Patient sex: M
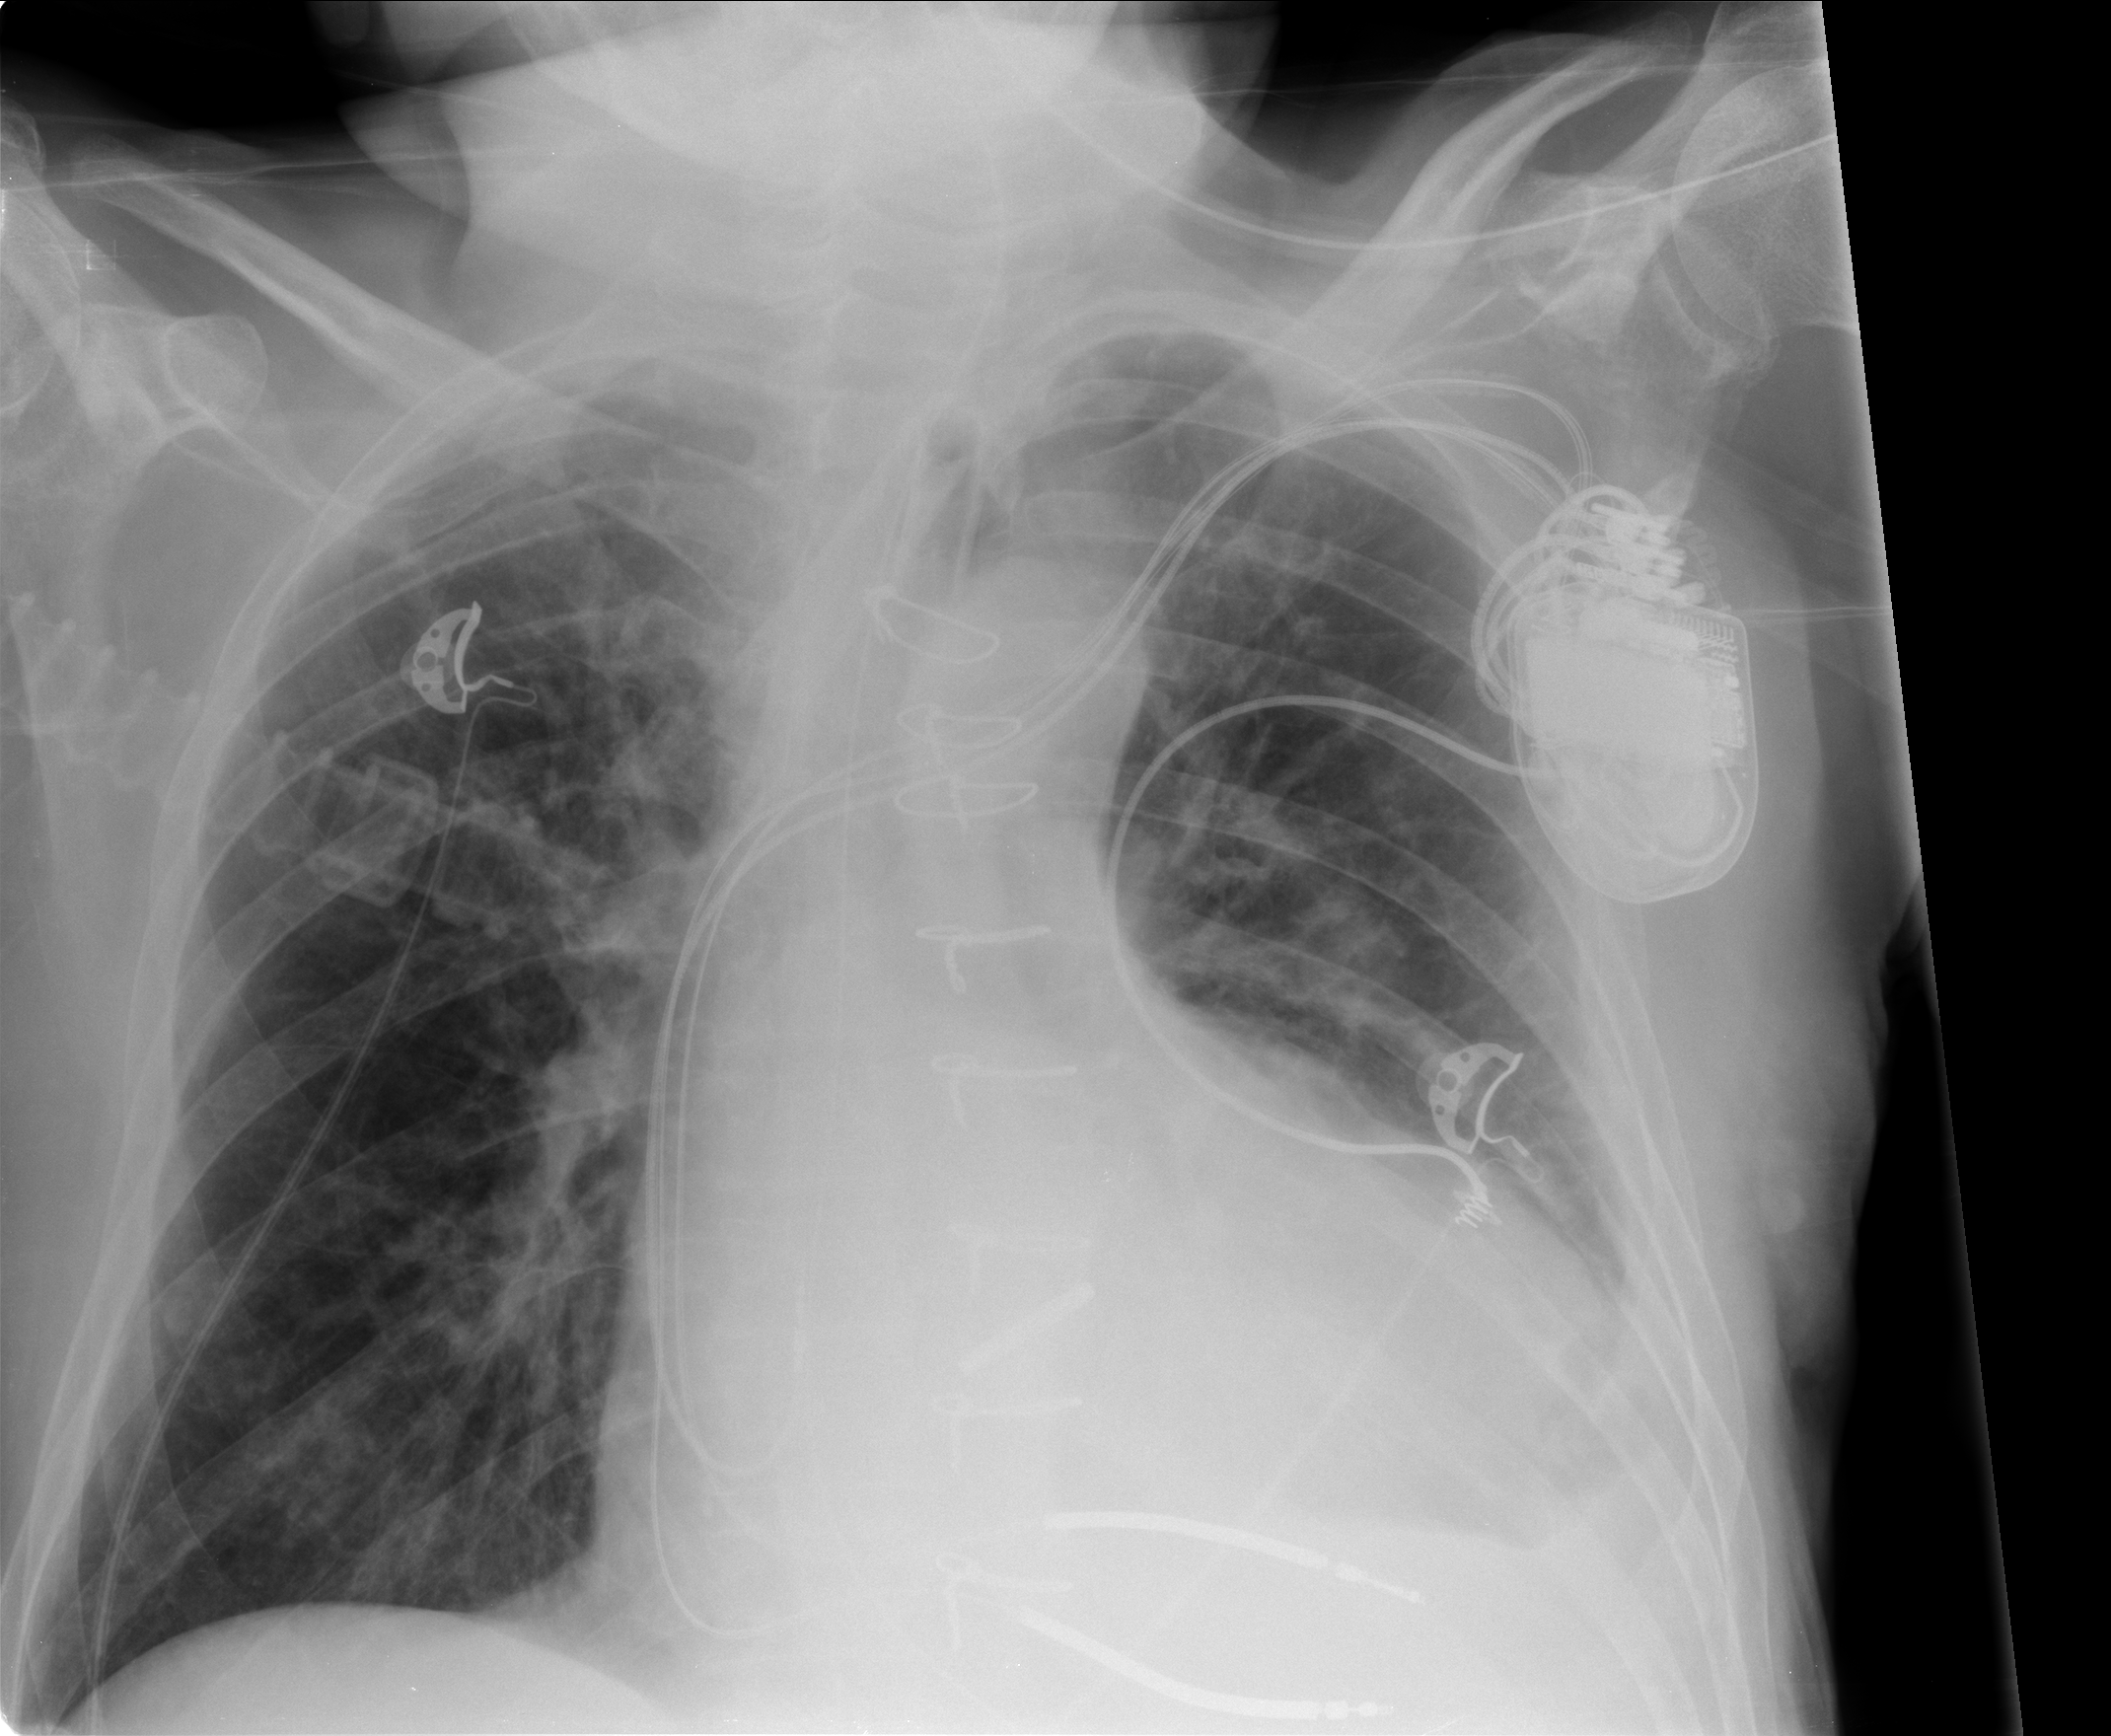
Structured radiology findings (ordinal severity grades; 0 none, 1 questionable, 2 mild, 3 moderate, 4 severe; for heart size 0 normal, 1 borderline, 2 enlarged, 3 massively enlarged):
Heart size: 2
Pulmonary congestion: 2
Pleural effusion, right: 0
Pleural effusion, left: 1
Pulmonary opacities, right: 1
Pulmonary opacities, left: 1
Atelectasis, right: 0
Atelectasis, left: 2